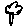
Label: tree